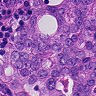
Metastatic tissue present: yes